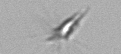
Label: Calciopappus